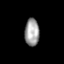
Tissue: prostate
Cell type: T cells
Senescence score: 0.7074
Nuclear area (px): 392
Mean DAPI intensity: 157.607